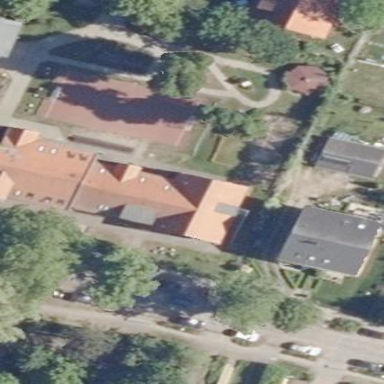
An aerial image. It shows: Community center building.